Question: I'm trying to do a simple ajax api call, but my jQuery '.done()' and '.always()' callbacks are never getting run, even after a successful call.
Here's where I do the api call:
'''
join: (e) ->
e.preventDefault()
email = $('.email').val()
$.ajax(
type: 'POST'
url: '/api/email'
data: { email: email }
).done((msg) ->
console.log 'POST success'
console.log msg
).always((msg) ->
console.log 'Always'
)
'''
Here's the 'post' from my controller:
'''
app.post '/api/email', (req, res) ->
console.log req.body
'''
The problems that my server is correctly receiving the data from the api call, but my jQuery callbacks never get fired.
'''
{ email: 'test@email.com' } // What gets logged server-side
'''
So I tried adding a '.fail()' method and switched up the code a bit to see if my syntax was wrong, but this new code is still functioning like the old code.
'''
request = $.ajax(
type: 'POST'
url: '/api/email/beta'
data: { email: email }
)
request.done( (msg) ->
console.log 'POST success'
console.log msg
)
request.fail( (msg) ->
console.log 'POST Fail'
console.log msg
)
request.always( () ->
console.log 'Always'
)
'''
I just realized that the 'POST' is actually "failing", but after 4.1 mins... But the weird thing is that I'm still getting the data in the req.body object...?
Here's a screenshot of network from chrome tools:

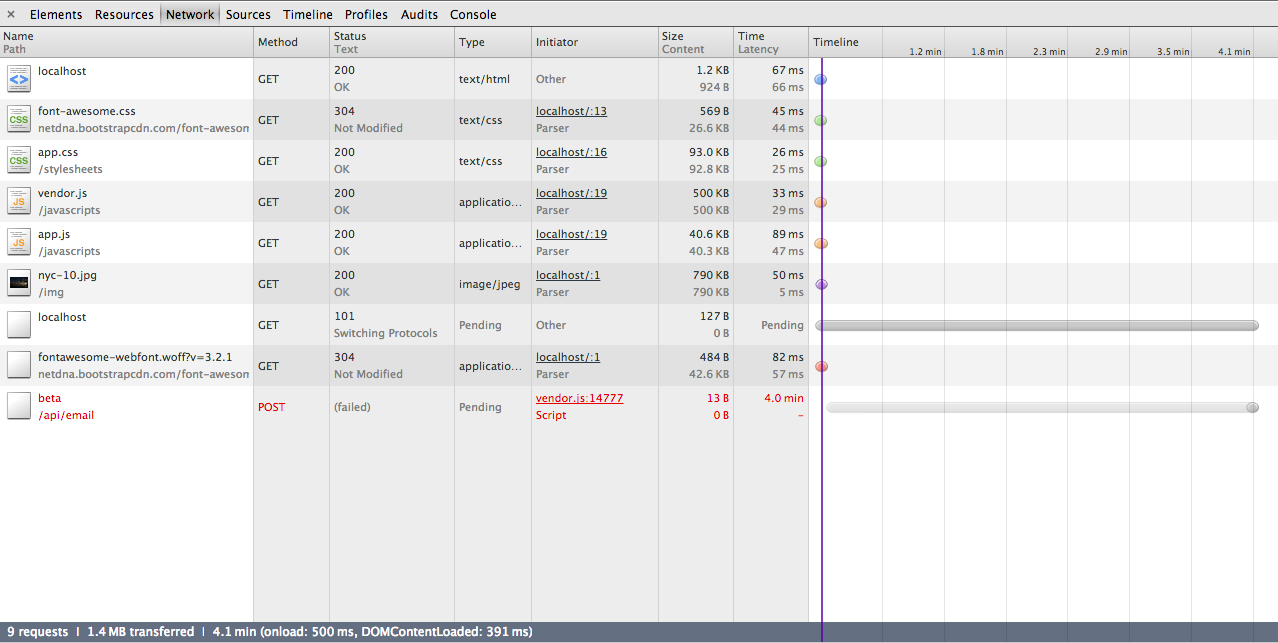
Answer: Looks like you receive the request at the server (and log it), but then don't do anything about it. This eventually leads to a timeout. Change it to
'''
app.post '/api/email', (req, res) ->
console.log req.body
res.write(JSON.stringify({success:true})/* or whatever*/);
res.end();
'''
Maybe you're using some framework with special methods on the 'res' object; if so then look up its documentation about how to answer a request.